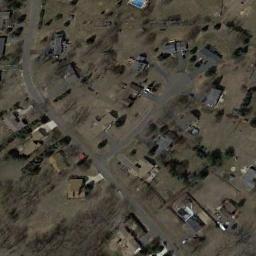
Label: medium_residential